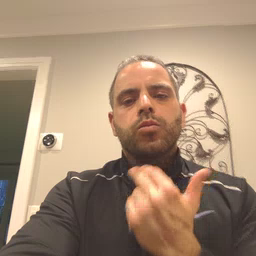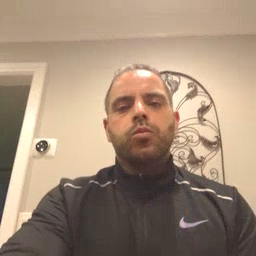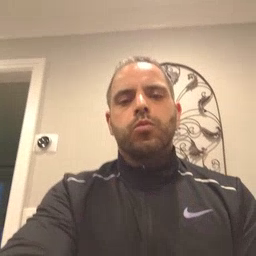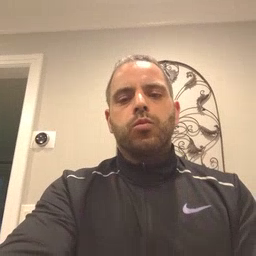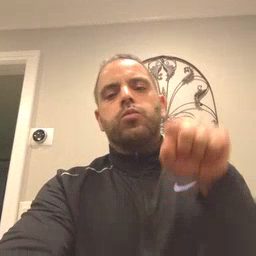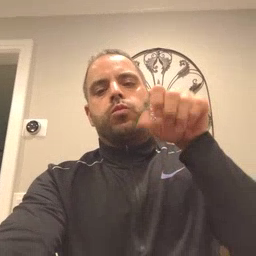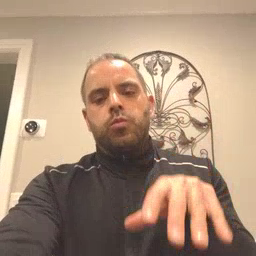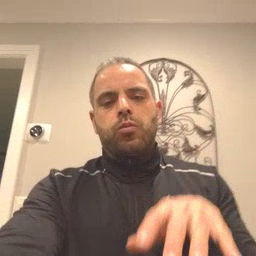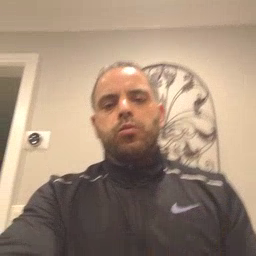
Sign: drop